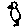
Label: bird